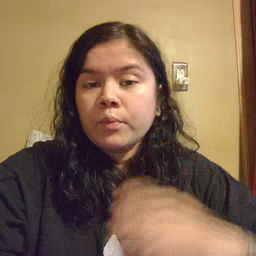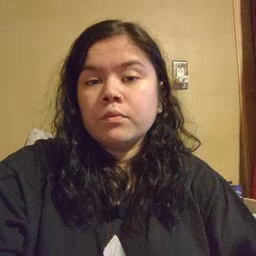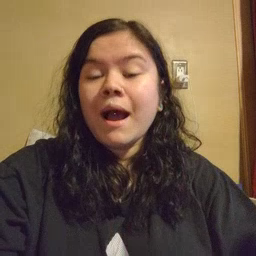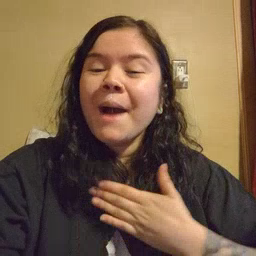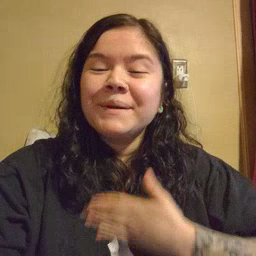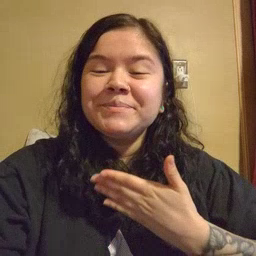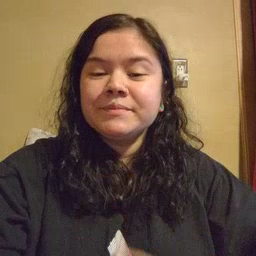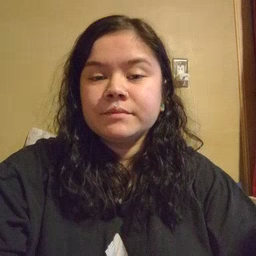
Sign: happy